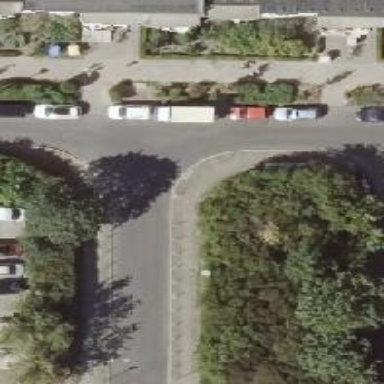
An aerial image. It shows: Uncontrolled road crossing.